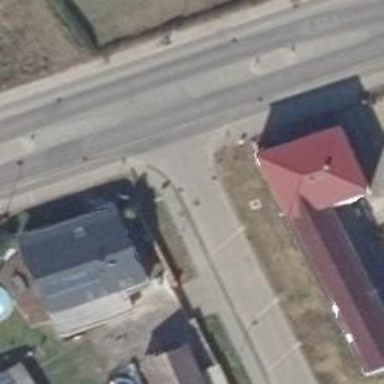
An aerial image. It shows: Paved path with asphalt sidewalk.